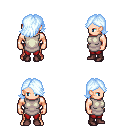
a pixel art fantasy rpg character, male body template, human, light skin, white tunic, red pants, white cyan swoop hairstyle, maroon shoes, four views (front, back, left, right), 2x2 character sprite sheet, small pixel art, hard edges, no anti-aliasing